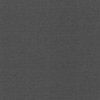
Label: dusty